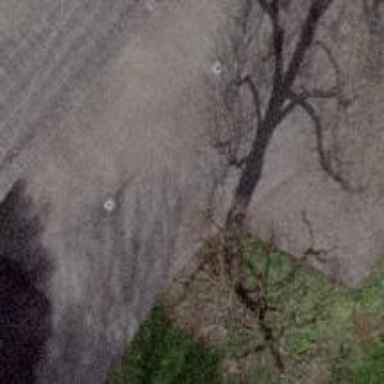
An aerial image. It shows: Driveway.